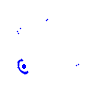
Particle: kaon